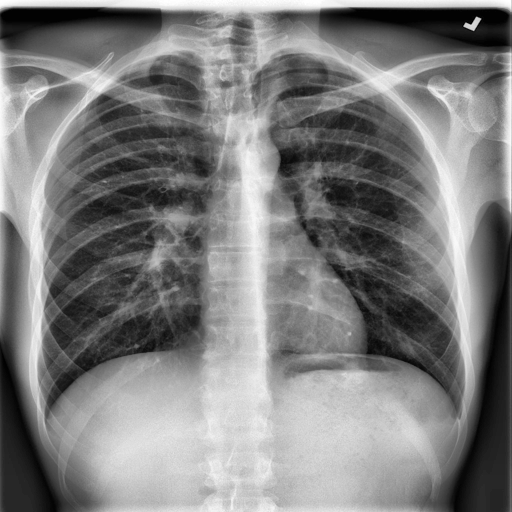
Finding: NORMAL